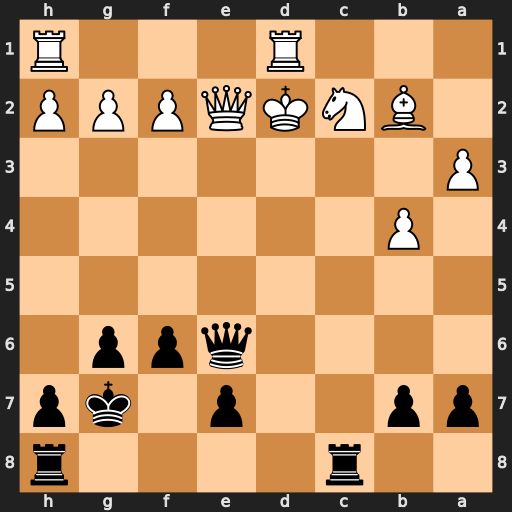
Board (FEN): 2r4r/pp2p1kp/4qpp1/8/1P6/P7/1BNKQPPP/3R3R
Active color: b
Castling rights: -
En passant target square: -
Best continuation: Rxc2+ Kxc2 Qxe2+